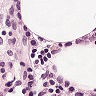
Metastatic tissue present: no